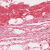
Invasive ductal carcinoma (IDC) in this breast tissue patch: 0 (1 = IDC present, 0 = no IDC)